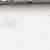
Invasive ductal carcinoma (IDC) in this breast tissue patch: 0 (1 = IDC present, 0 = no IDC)